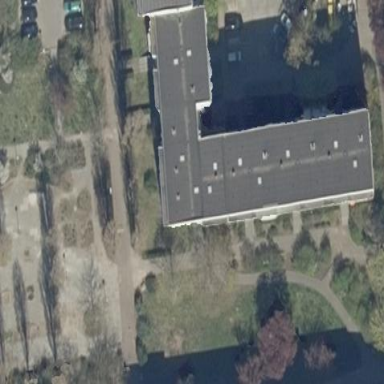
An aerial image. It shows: Flat-roofed apartment building.